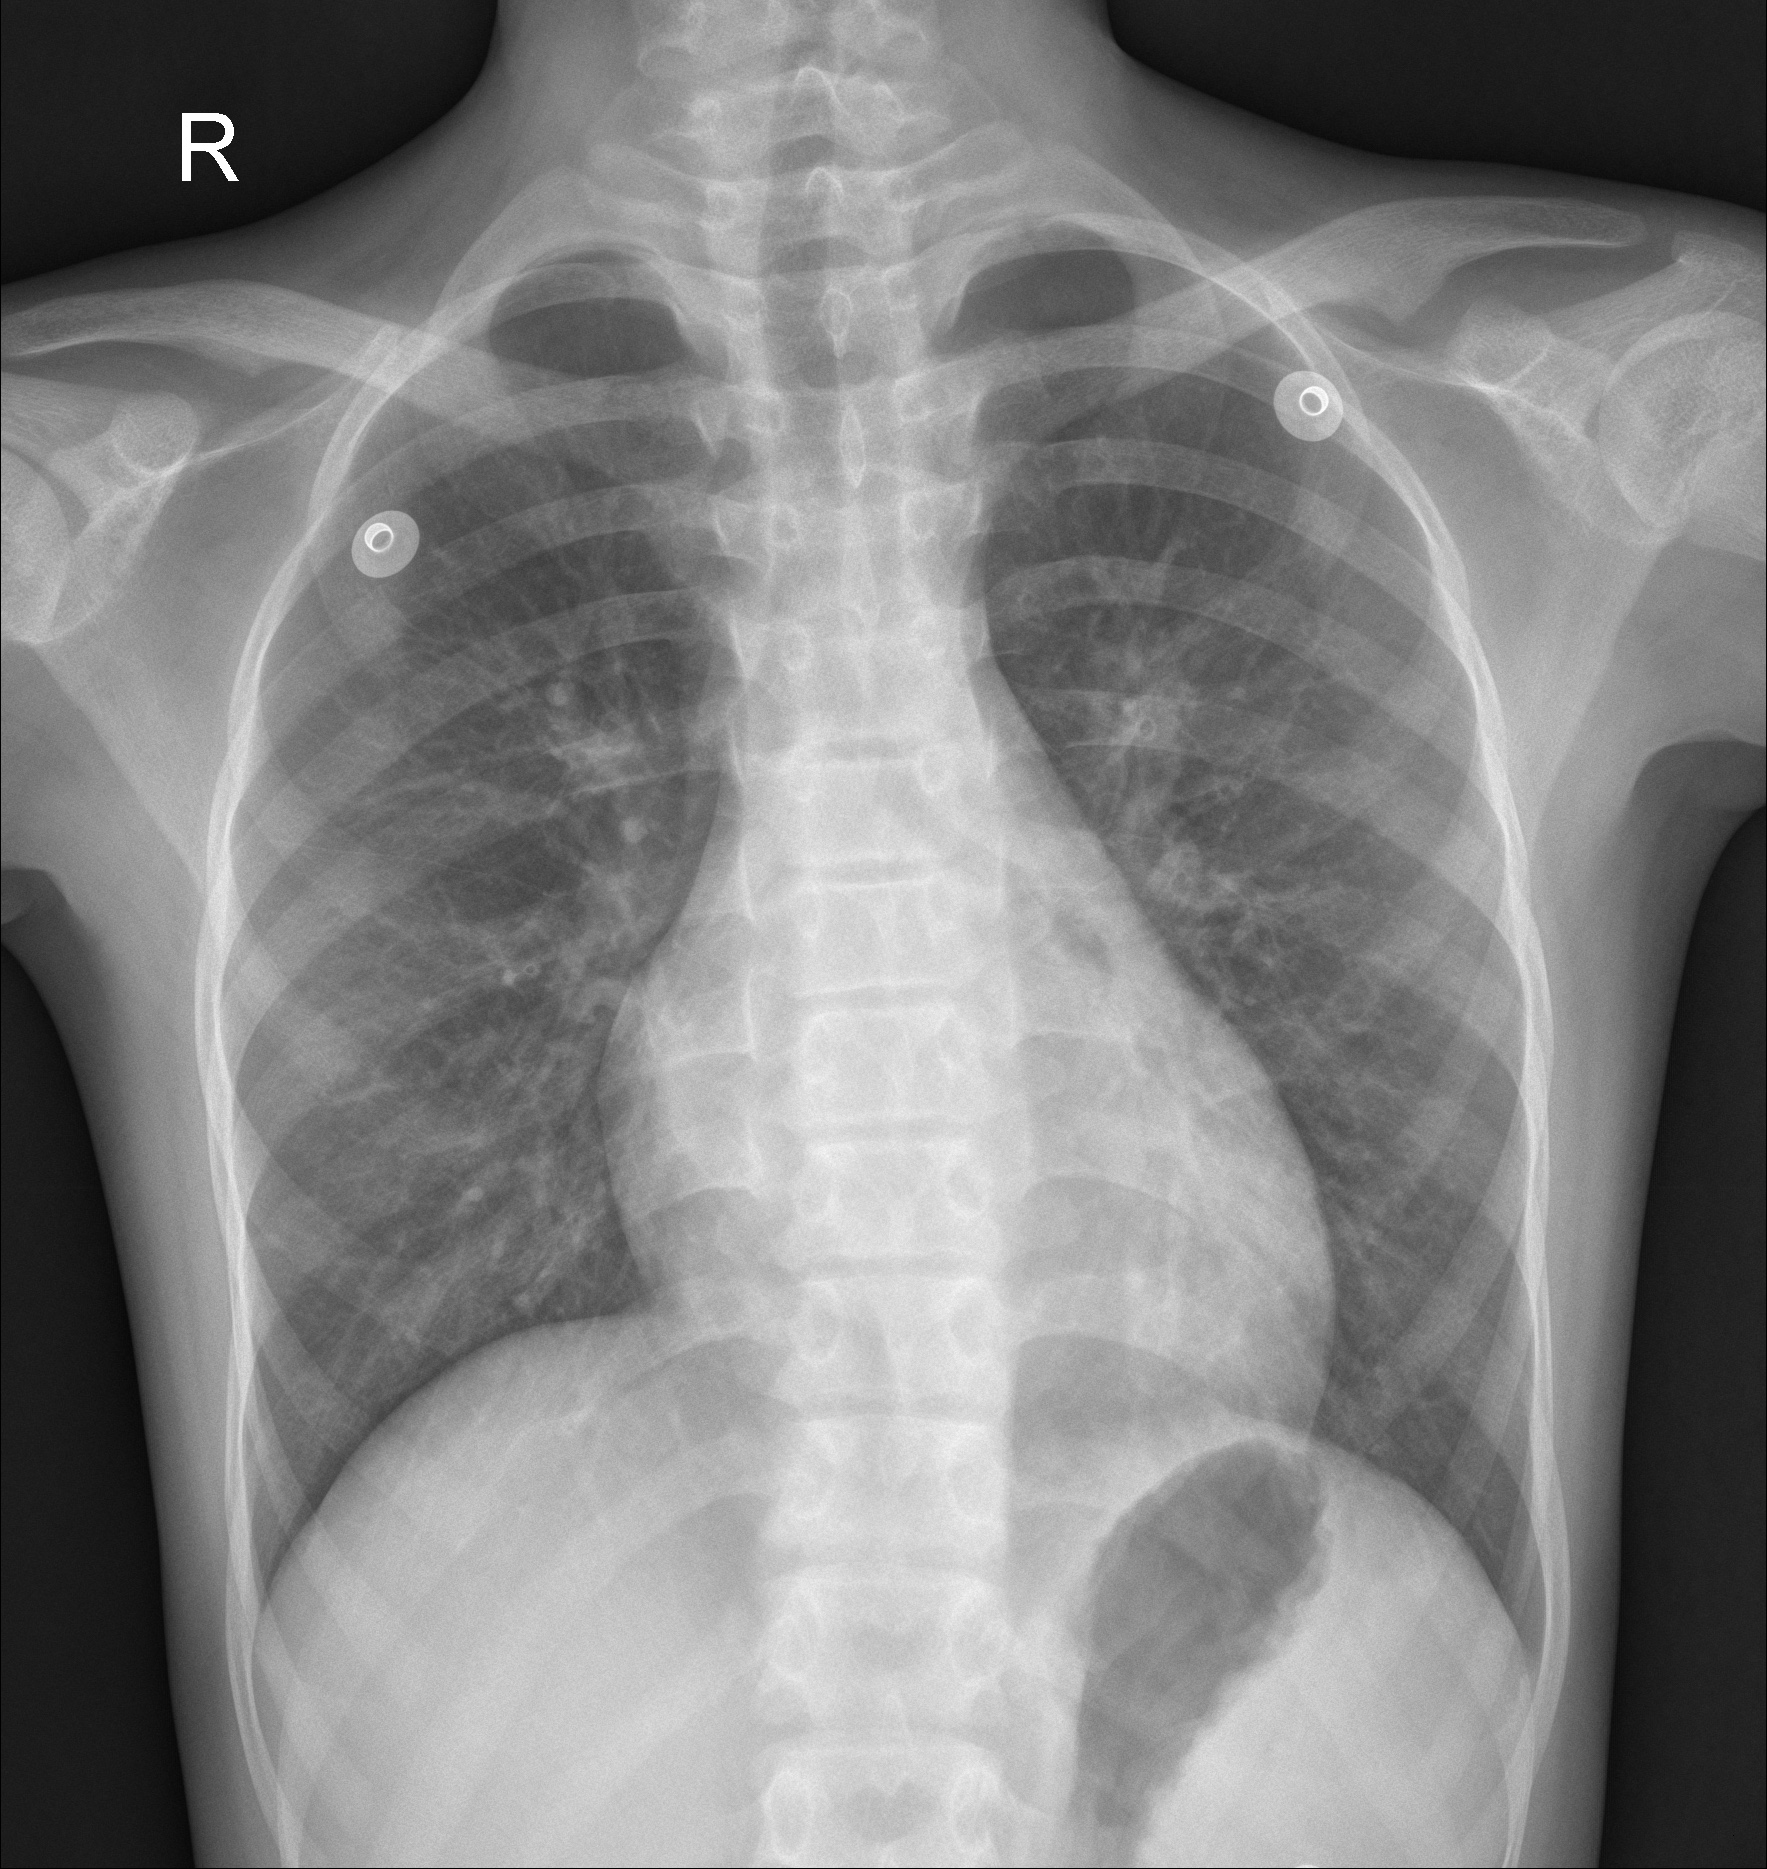
Diagnosis: NORMAL